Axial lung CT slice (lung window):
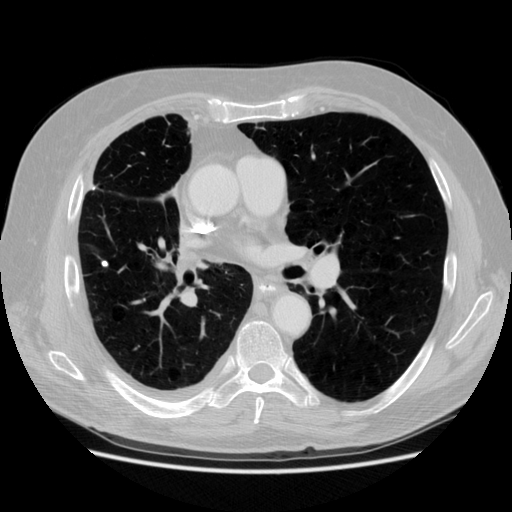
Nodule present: yes
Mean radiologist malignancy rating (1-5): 1